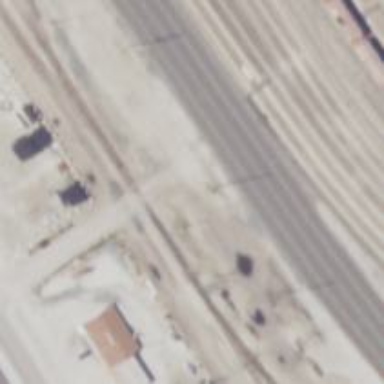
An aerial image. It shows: Railway yard used for servicing trains.